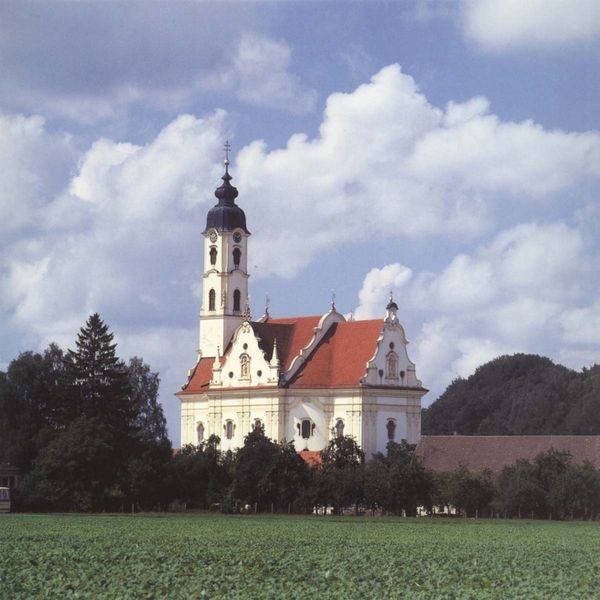
Titel: Steinhausen, Unserer lieben Frau, Pfarrkirche St. Peter und Paul
Künstler: Dominikus Zimmermann
Standort: Steinhausen, Unserer lieben Frau, Pfarrkirche St. Peter und Paul (EU - D - BW)
Schlagwörter: blau, himmel, weiß, wolken, bäume, grün, kirchturm, fenster, dach, rot, barock, feld, kirche, turm, leer, giebel, auto, foto, türmchen, tanne, turmhelm, wies, dch, wieskirche